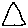
Label: triangle